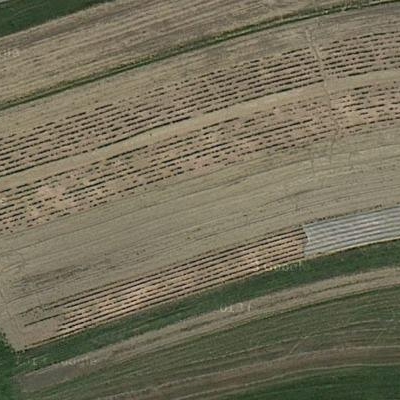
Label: Field